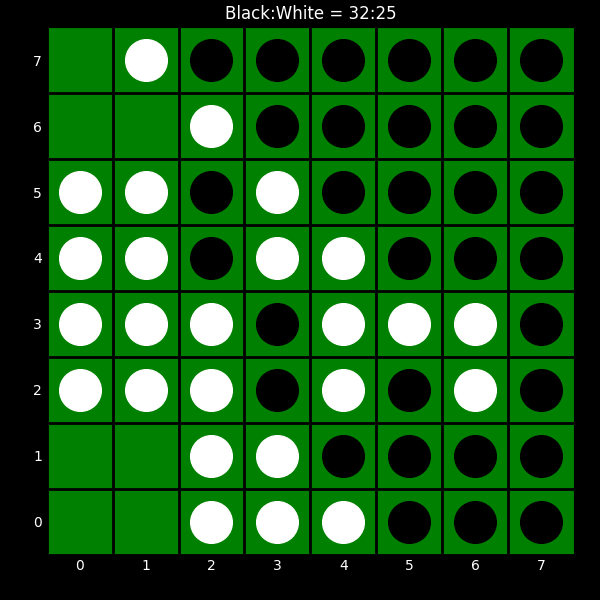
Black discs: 32
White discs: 25